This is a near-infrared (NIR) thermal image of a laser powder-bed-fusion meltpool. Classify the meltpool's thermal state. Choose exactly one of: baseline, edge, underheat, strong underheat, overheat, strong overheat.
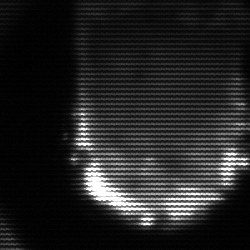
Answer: baseline